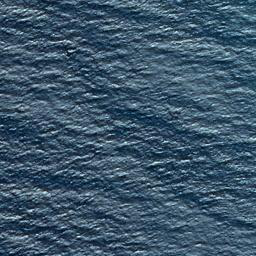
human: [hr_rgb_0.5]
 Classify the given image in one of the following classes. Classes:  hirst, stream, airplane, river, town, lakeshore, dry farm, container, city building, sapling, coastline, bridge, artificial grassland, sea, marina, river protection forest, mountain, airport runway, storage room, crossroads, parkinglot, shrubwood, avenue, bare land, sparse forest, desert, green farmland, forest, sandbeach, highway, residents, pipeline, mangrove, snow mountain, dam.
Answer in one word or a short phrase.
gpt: sea